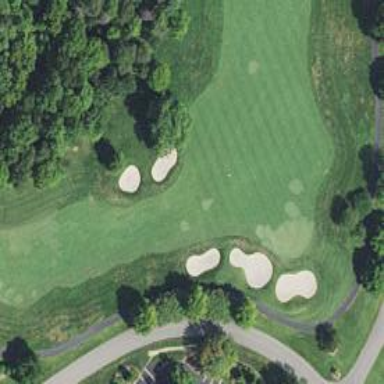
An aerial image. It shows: View of golf hole.